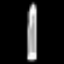
Label: pencil